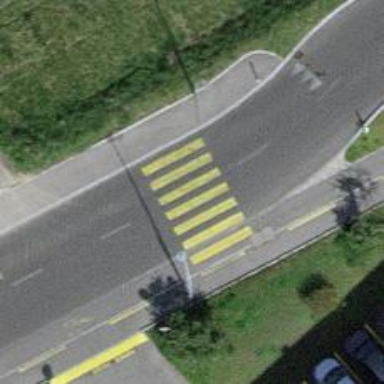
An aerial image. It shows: Zebra crossing on the road.